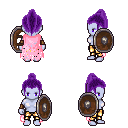
a pixel art fantasy rpg character, female body template, dark elf, purple skin, pink tattered cape, gold greaves, purple long topknot hairstyle, cloth bracers, shield, four views (front, back, left, right), 2x2 character sprite sheet, small pixel art, hard edges, no anti-aliasing